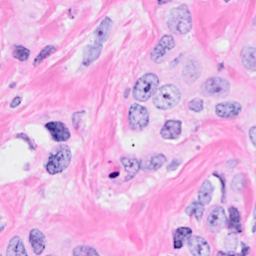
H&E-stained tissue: Breast